Question: I am using tortoisegit to try and pull down a production environment from wpengine.
I've just generated a public key and added it via wpengine's dashboard. I have generated a private key, and pointed tortoisegit to that file.
I then right click and select 'Git Clone' , and point the private key to my private key file. I then point it to the correct wpengine URL: git@git.wpengine.com:production/my_site.git.
Then it starts to connect and asks me for the git@git.wpengine.com password. Why does it keep asking me for that password, and not my private key passphrase?

Is my public key not linked to tortoisegit or something?
I've read up a bit and it seems this issue happens when you try and connect via https, but I have not intentionally done this. How can I resolve the issue?
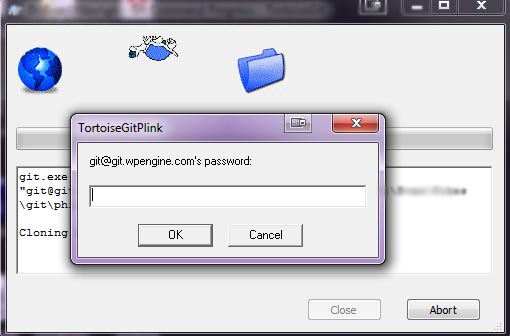
Answer: with the help of this question: <URL>
I was able to resolve the issue by right clicking, going down to 'TortoiseGit > Settings' then into 'Network' and changing the SSH client to 'ssh.exe' without any path.
I could then properly clone my repo.
Hope this helps someone in future. What a pain that was.